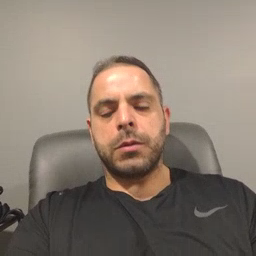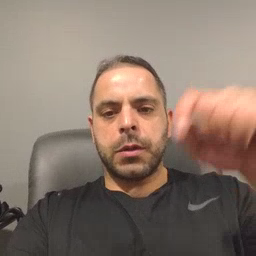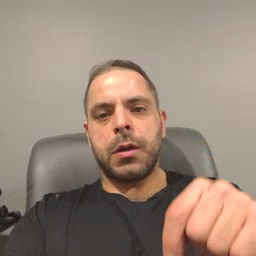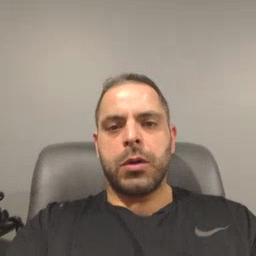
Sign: down